Question: Got a simple form made of a text input and a option select input. When submititing, Firebug shows me that on POST no value from the option input has been sent, only the value from the text one. After checking other similar questions, don't find any spelling mistake...
FORM:
'''
<form id="turn_conf" method="POST" action="config/forms/turn_conf/turn_insert.php">
<div class="smartFormContent">
<p class="inputForm">
<label for="nombre">Nombre:</label>
<input id="tu_name" class="" type="text" value="" name="tu_name">
</p>
<p class="inputForm">
<label for="tipo">Tipo turno:</label>
<select id="tu_type" class="" name="tu_type">
<option value="1">Manana</option>
<option value="2">Tarde</option>
<option value="3">Noche</option>
</select>
</p>
<input class="smartFormSubmit" type="submit" value="Crear" name="submit">
</div>
</form>
'''
Firebug shows posted data as:

FIY: this POST form is sent by jQuery, here is the code:
'''
function validaDatos(e)
{
var turnName = $('input[name=tu_name]').val();
var turnType = $('input[name=tu_type]').val();
$.post($(this).attr('action'), { tu_name:turnName, tu_type:turnType }).success(feedback);
var emptyRow='<div class="tableRow newRow"><div class="contentColumn60"><span class="tableContentText"></span></div><div class="contentColumn20"><span class="tableContentText"></span></div><div class="contentColumn10"><div class="tableIconLink"></div></div><div class="contentColumn10"><div class="tableIconLink"></div></div></div>';
$(emptyRow).prependTo('.tableContent').hide().slideDown(500);
messageInsert();
e.preventDefault();
}
function feedback (datos) {
var content= datos;
$('.newRow').html(datos);
}
'''
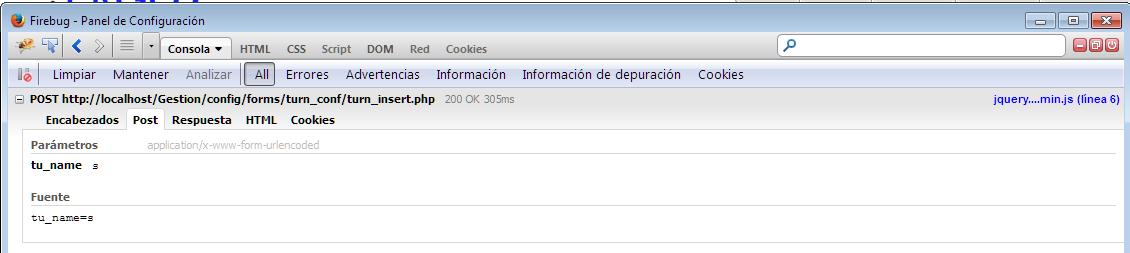
Answer: '''
var turnType = $('input[name=tu_type]').val()
'''
tu_type is not an input, is a select. This will work:
'''
var turnType = $('select[name=tu_type]').val()
'''